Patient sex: F
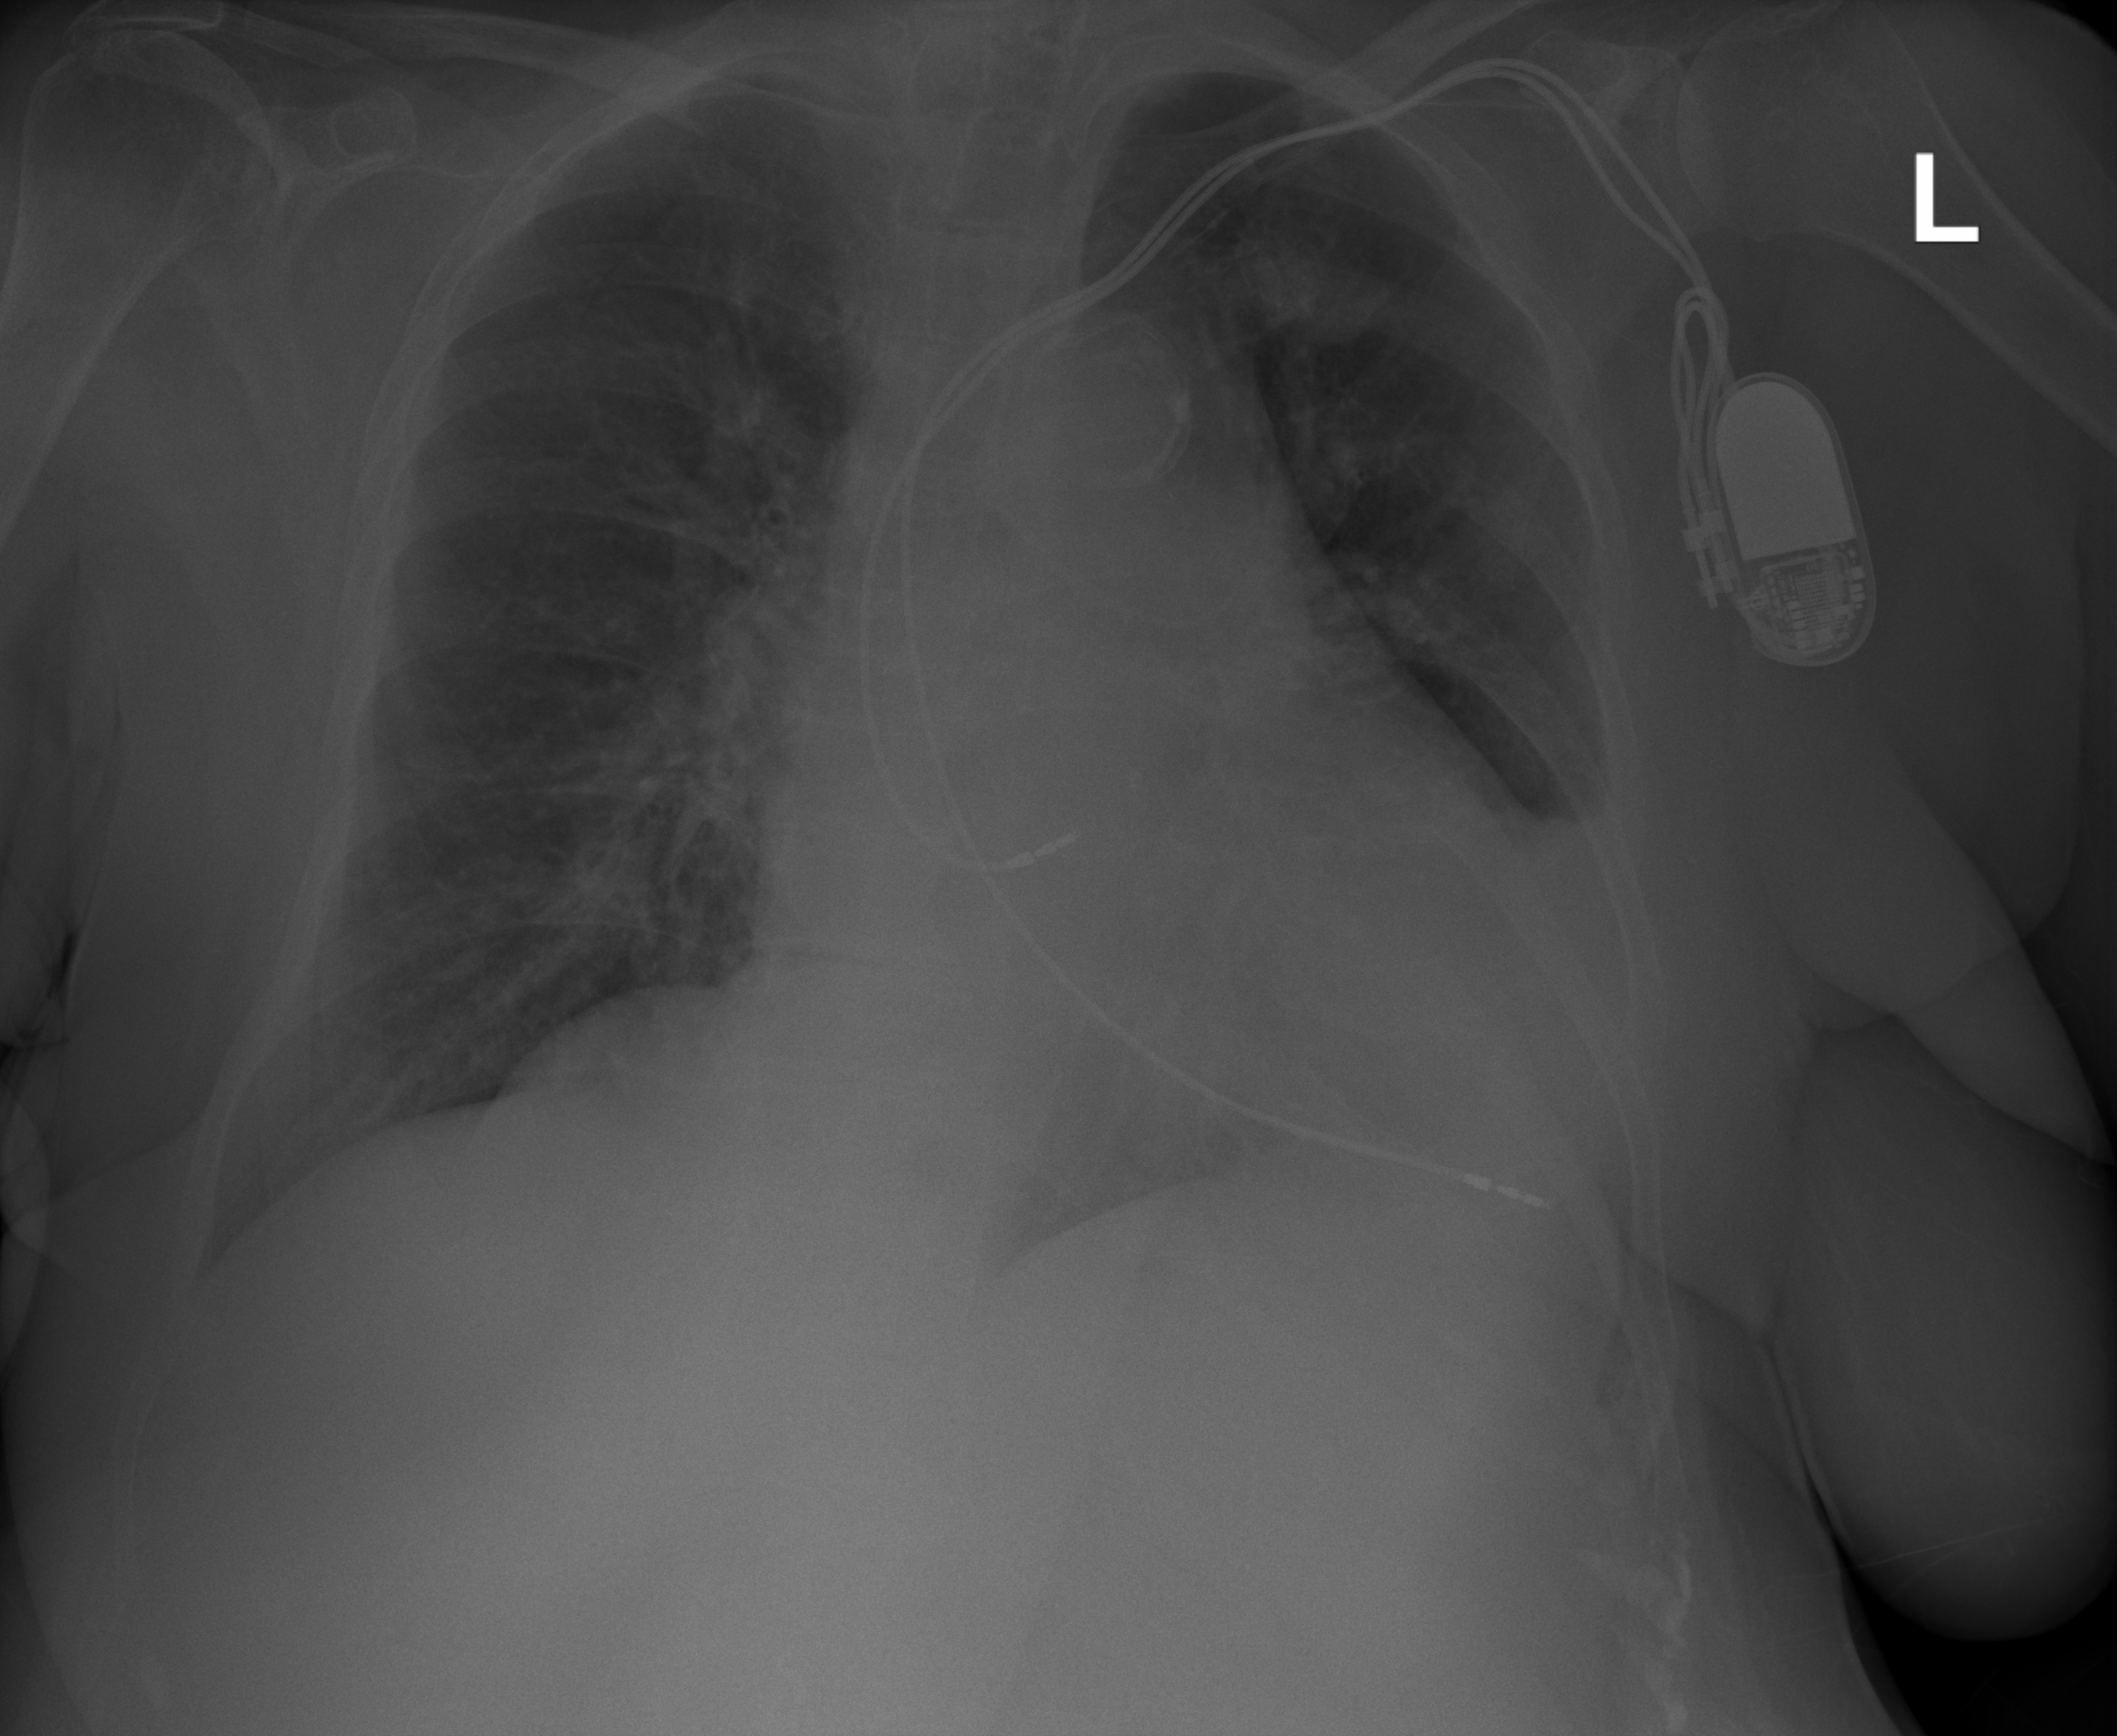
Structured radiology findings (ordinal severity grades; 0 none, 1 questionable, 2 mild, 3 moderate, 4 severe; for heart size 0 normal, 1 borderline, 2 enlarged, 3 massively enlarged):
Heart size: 2
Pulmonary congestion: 2
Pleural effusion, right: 0
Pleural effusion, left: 2
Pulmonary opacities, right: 0
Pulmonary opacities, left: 0
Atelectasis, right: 2
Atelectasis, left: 0